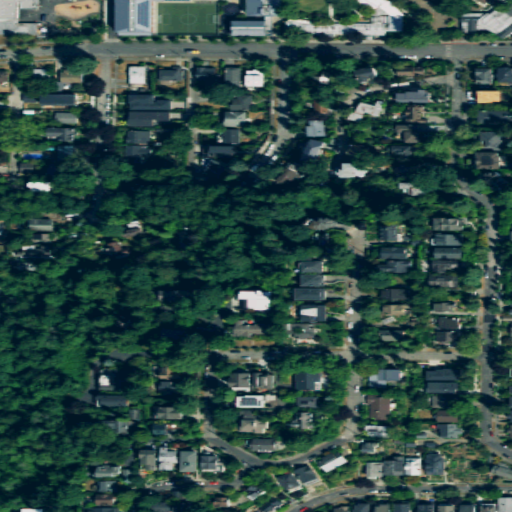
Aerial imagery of ridge(s) in Washington named Harrison Ridge containing low intensity development, medium intensity development, mixed forest, open development, high intensity development, evergreen forest, and deciduous forest